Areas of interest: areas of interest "Shanghai Tian Niu Sculpture Products Co., Ltd."
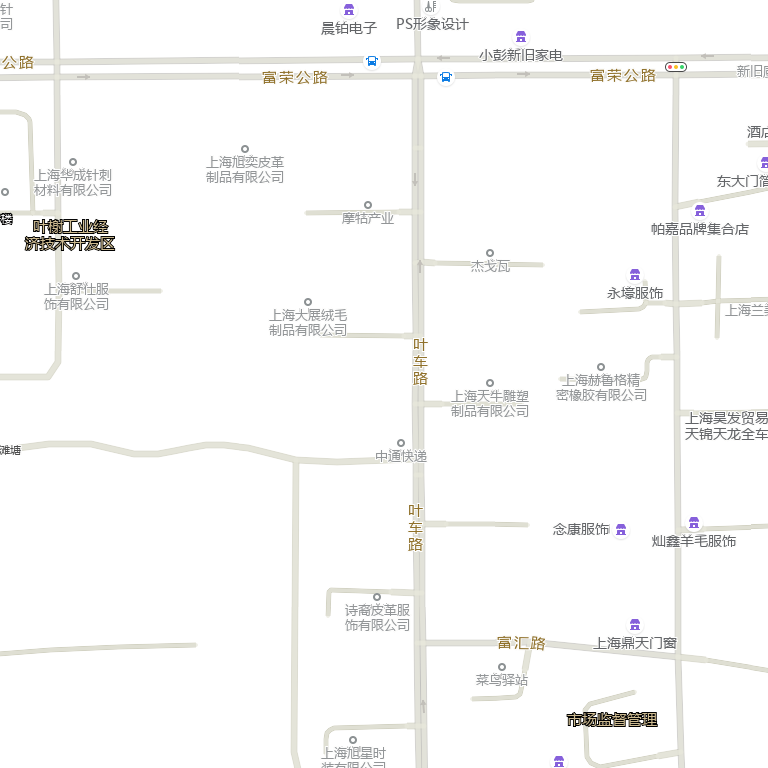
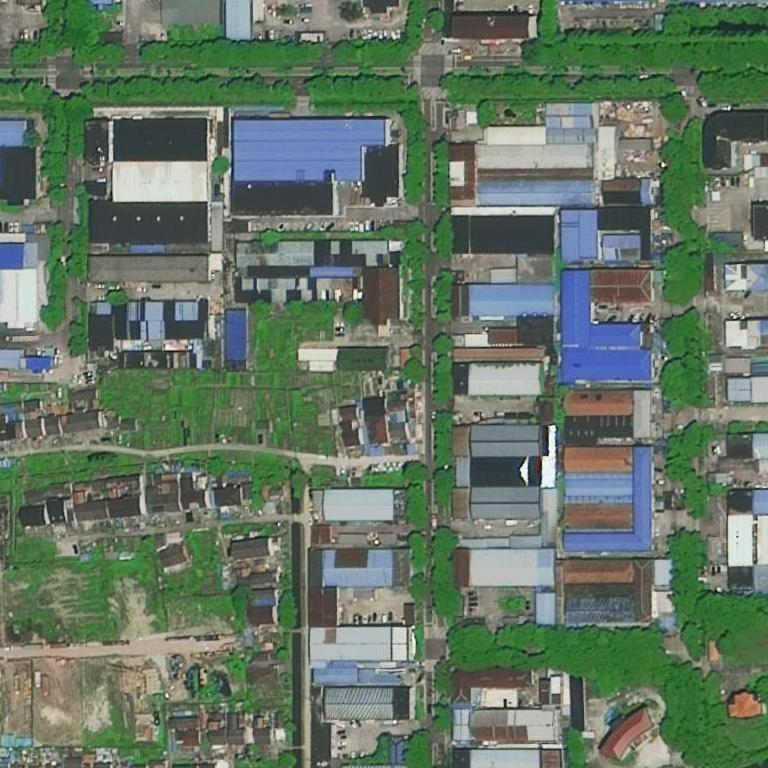